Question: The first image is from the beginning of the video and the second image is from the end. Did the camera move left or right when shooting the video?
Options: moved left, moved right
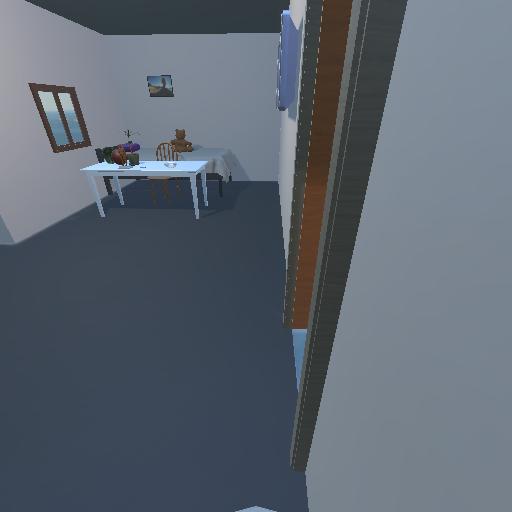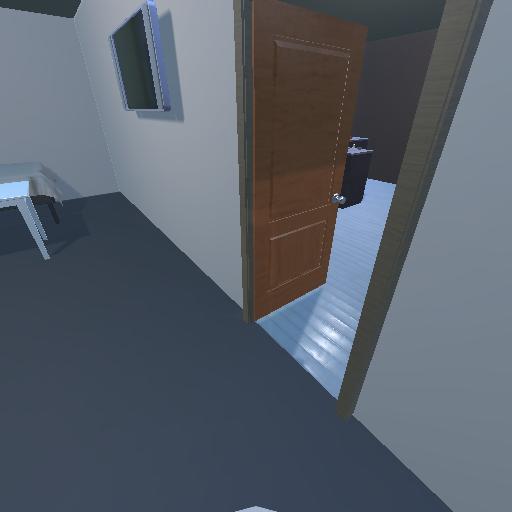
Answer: moved left